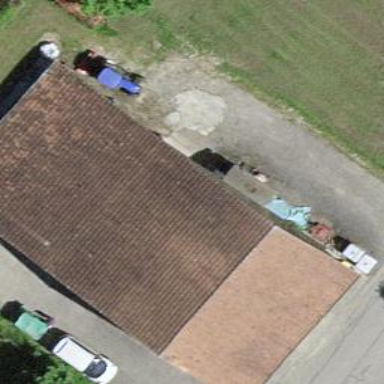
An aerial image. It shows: Farm building.